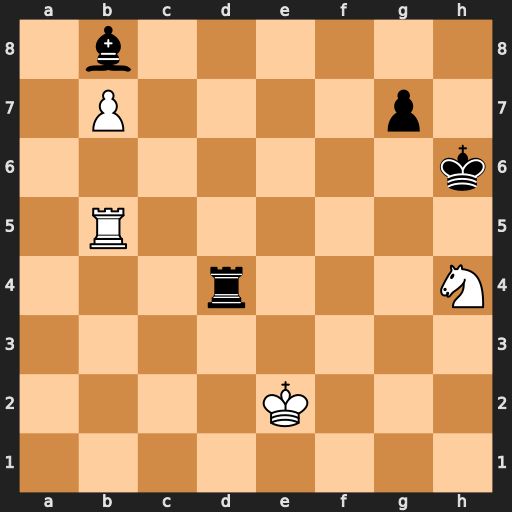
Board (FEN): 1b6/1P4p1/7k/1R6/3r3N/8/4K3/8
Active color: w
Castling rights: -
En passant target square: -
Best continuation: Nf5+ Kg6 Nxd4